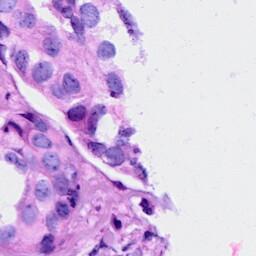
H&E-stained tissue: Breast